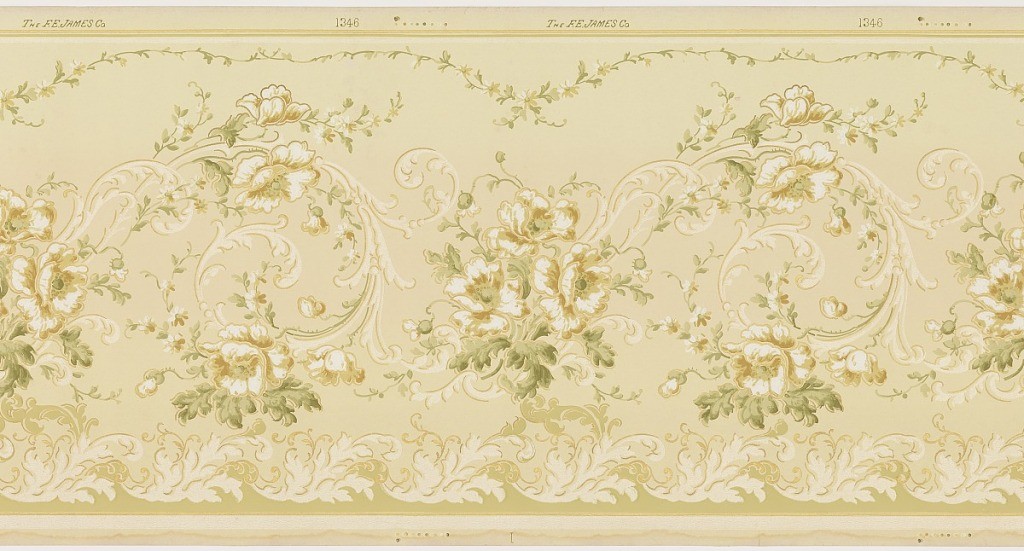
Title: Frieze
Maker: F. E. James Co., New York, New York
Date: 1905–1915
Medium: Machine-printed paper, liquid mica
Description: Large rinceau adorned with bouquets across the middle. Undulate band of acanthus leaves and white and green stipes on bottom. Foliate arches and metalic gold, white, and green stripes on top. Printed in white, green, metalic gold, and tan on green background.